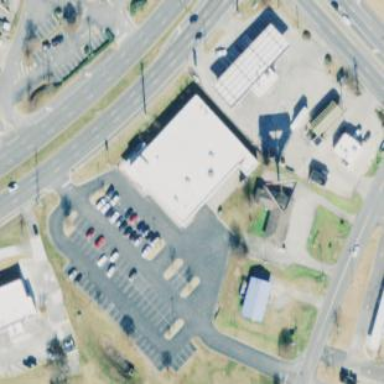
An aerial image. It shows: Supermarket building.